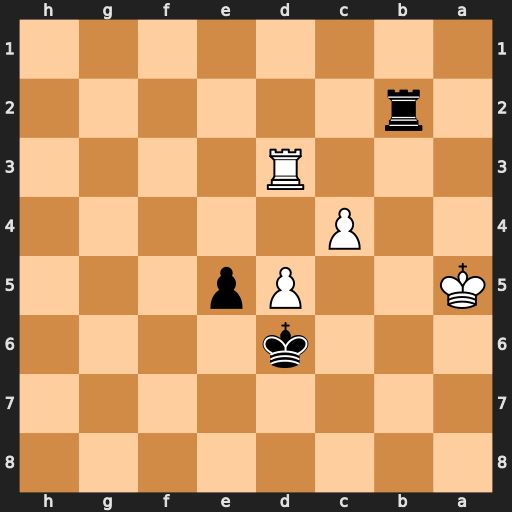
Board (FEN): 8/8/3k4/K2Pp3/2P5/3R4/1r6/8
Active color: b
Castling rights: -
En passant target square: -
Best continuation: Kc5 Ka6 Kxc4 Rd1 Kc5